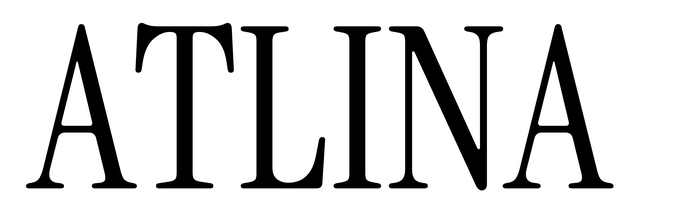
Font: InstrumentSerif-Regular